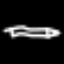
Label: pencil